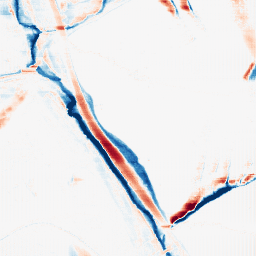
Category: morphological
Decomposition family: morphological_rect
Decomposition parameters: operation: average
width: 20
height: 3
Upsampling method: fft_zeropad
Upsampling parameters: scale: 4
Upsampling scale: 4